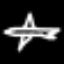
Label: airplane